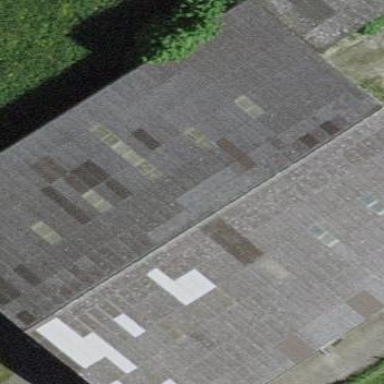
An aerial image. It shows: Barn.